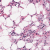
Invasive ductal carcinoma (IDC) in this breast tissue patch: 1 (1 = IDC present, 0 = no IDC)